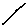
Label: line